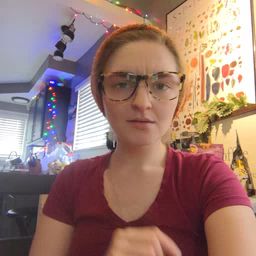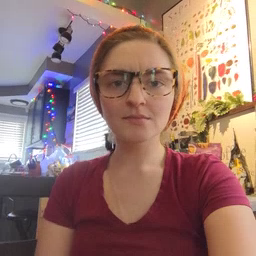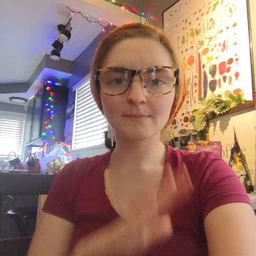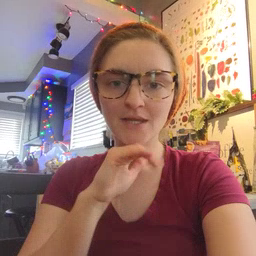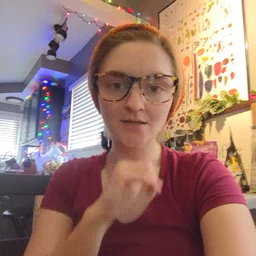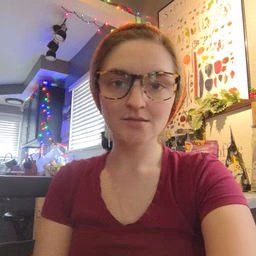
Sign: pig